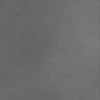
Label: dusty